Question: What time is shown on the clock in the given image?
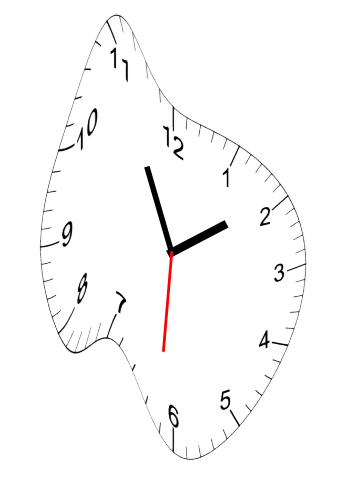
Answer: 01:55:31